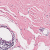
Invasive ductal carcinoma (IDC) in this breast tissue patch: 0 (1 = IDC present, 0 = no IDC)